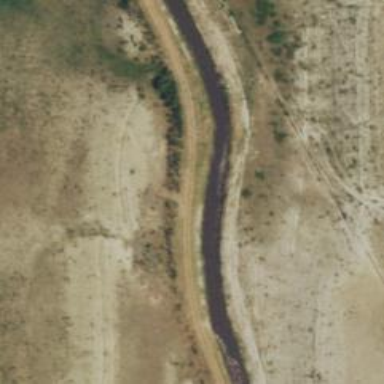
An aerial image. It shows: Canal used for irrigation.